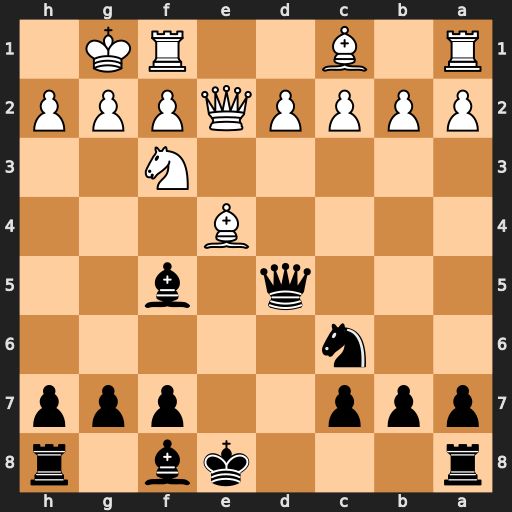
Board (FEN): r3kb1r/ppp2ppp/2n5/3q1b2/4B3/5N2/PPPPQPPP/R1B2RK1
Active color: b
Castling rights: kq
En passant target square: -
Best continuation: Qxe4 Qxe4+ Bxe4 Re1 f5 d3 Nb4